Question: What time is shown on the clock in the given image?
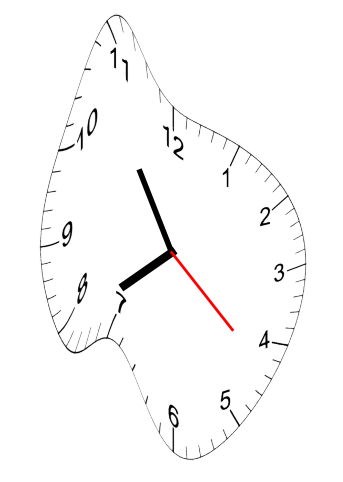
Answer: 07:54:22